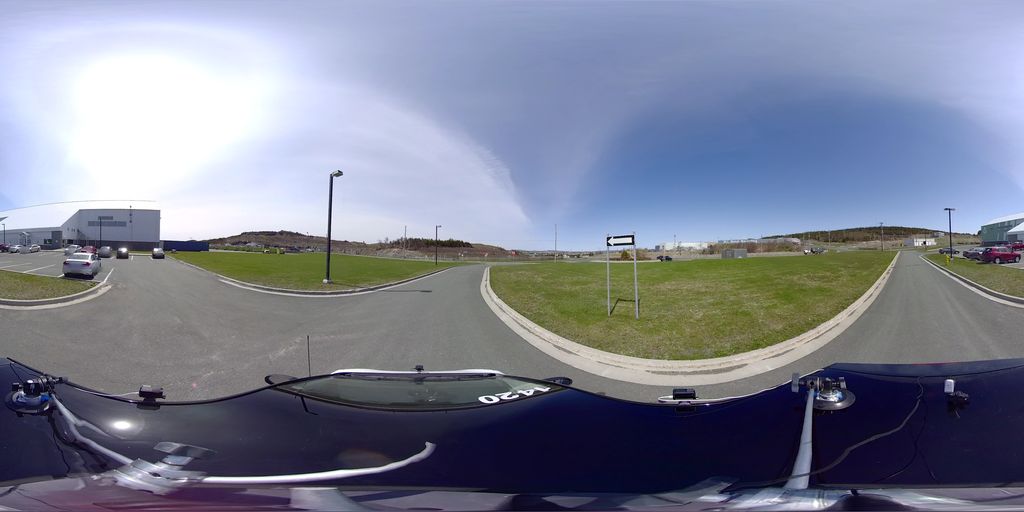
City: st_johns